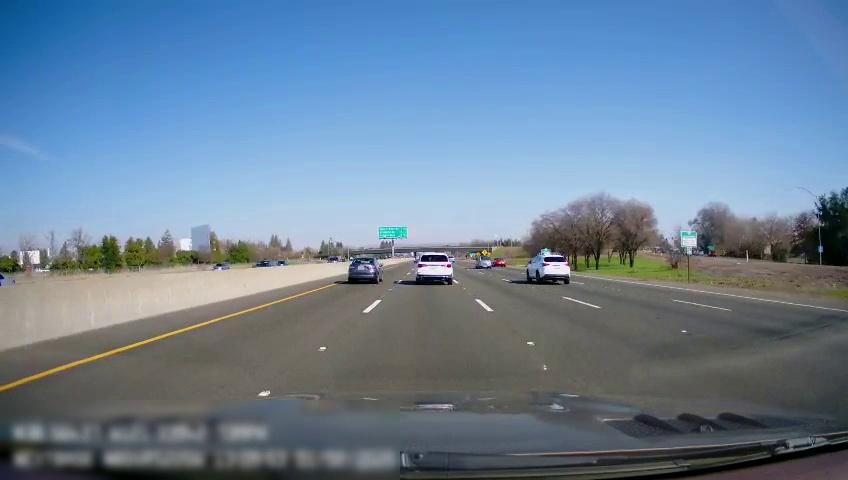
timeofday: Day
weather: Sunny
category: Drivable Space
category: Vehicles | Car
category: Vehicles | Car
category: Vehicles | Car
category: Vehicles | Car
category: Vehicles | Car
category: Vehicles | SUV
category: Vehicles | Car
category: Vehicles | Car
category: Vehicles | Van
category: Lanes | Alternate Lane
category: Lanes | Current Lane
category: Lanes | Current Lane
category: Lanes | Alternate Lane
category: Lanes | Alternate Lane
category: Lanes | Alternate Lane
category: Traffic | Signs
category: Traffic | Signs
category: Traffic | Signs